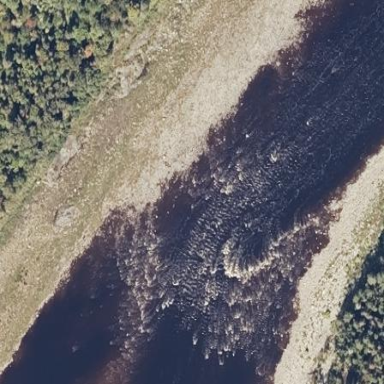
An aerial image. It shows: Rapids in natural water.